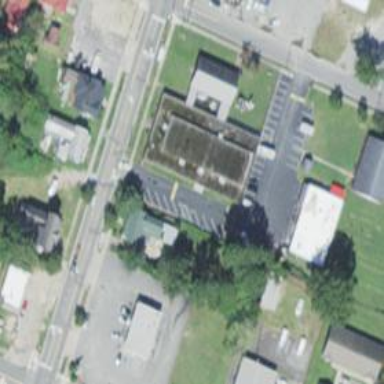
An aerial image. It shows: Commercial building.